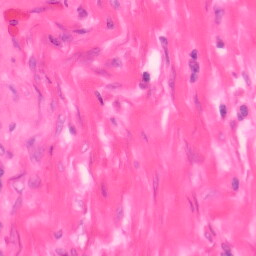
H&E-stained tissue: Colon